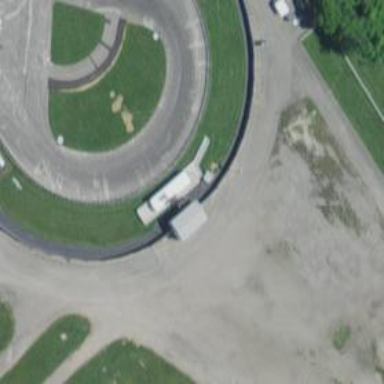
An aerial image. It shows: Motor sport raceway.